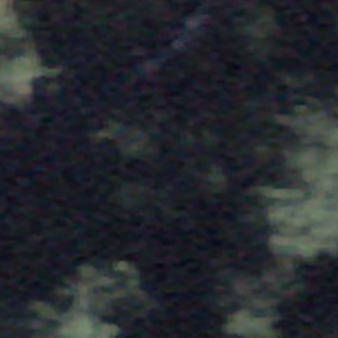
Label: other